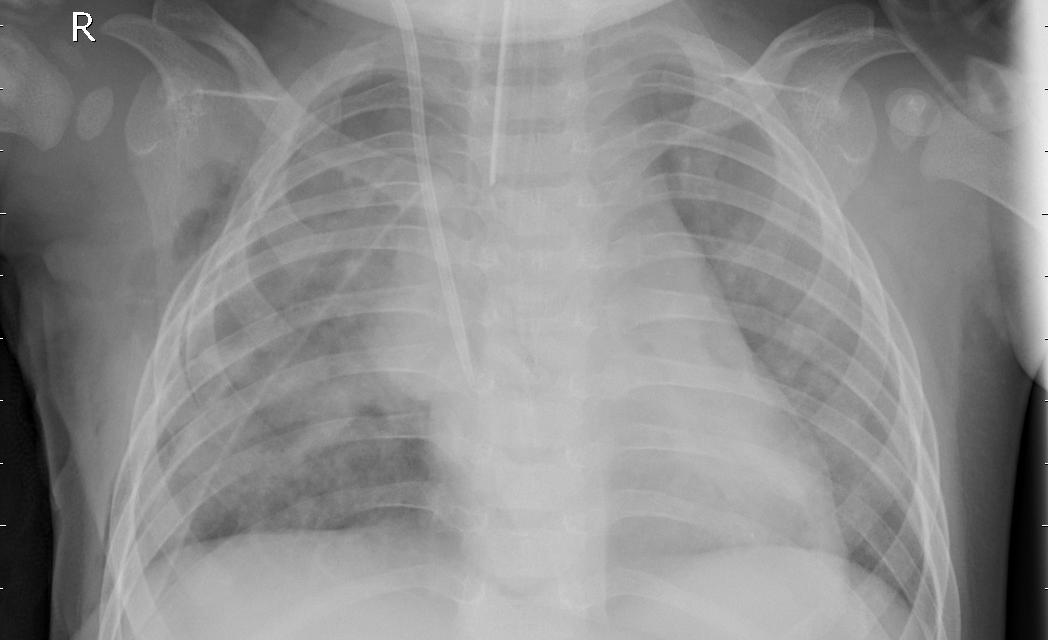
Diagnosis: PNEUMONIA